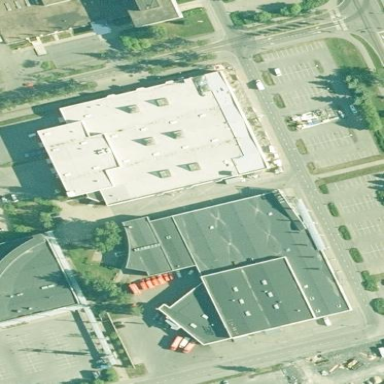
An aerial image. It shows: Flat roof retail building.